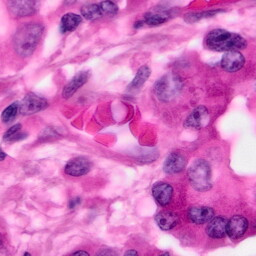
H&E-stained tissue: Pancreatic